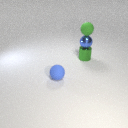
small green metal cylinder below small green rubber sphere